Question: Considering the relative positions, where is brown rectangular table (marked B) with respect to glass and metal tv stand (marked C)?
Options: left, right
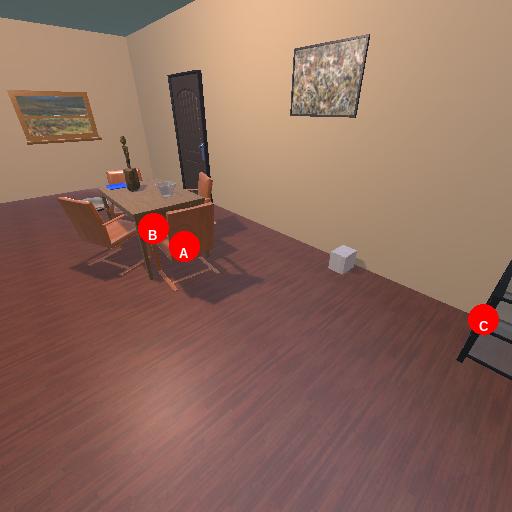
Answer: left